Field crop: maize
Growth stage: 2
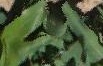
Species: maize